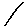
Label: hexagon